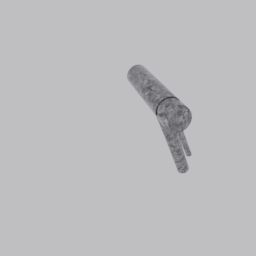
Label: appliances